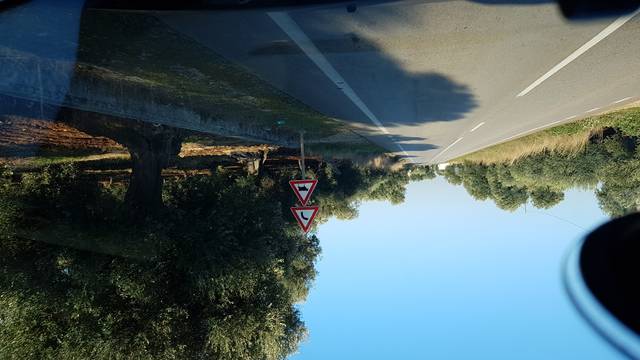
Region: Italy
Coordinates: 40.75, 17.642